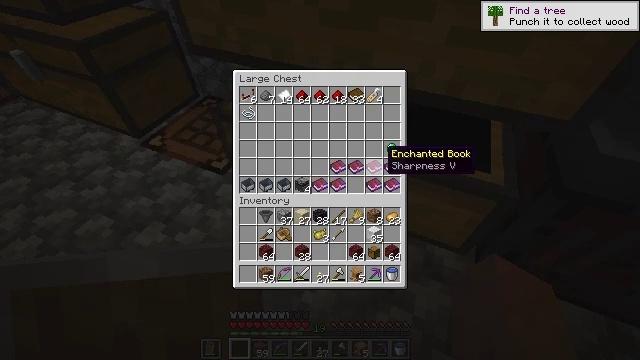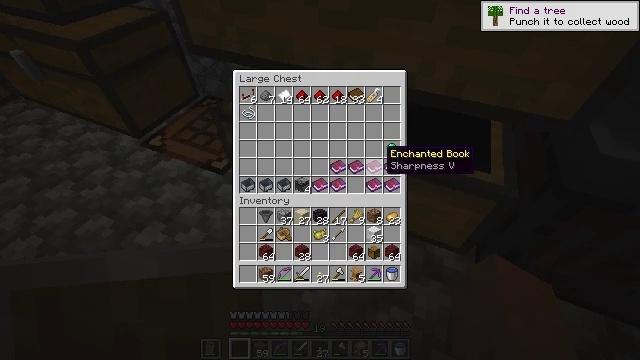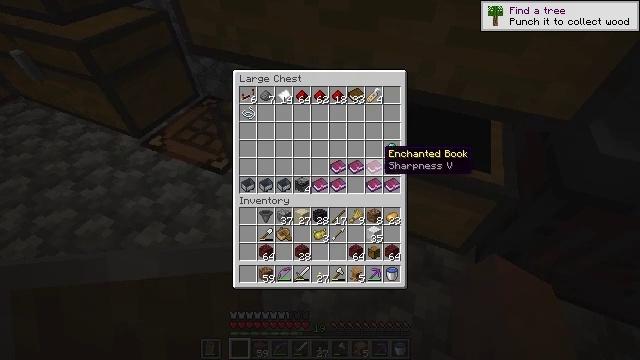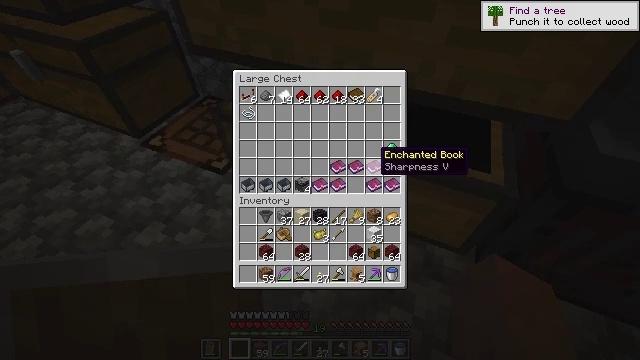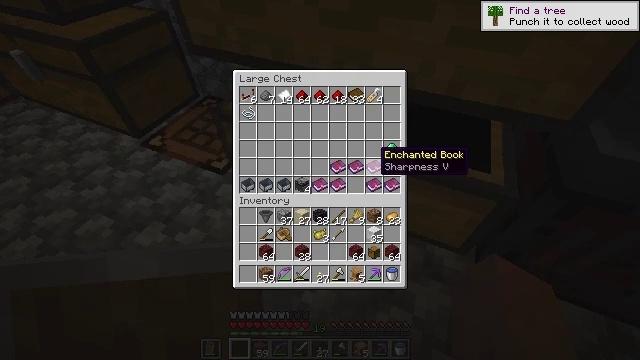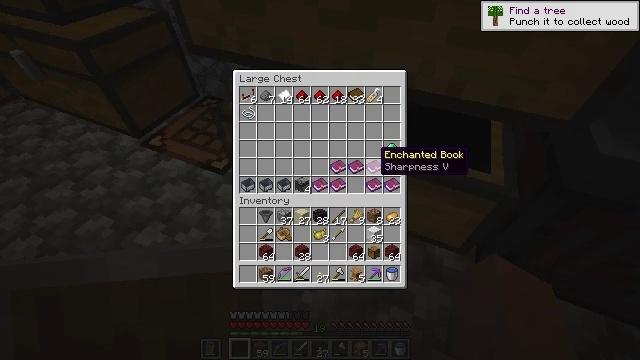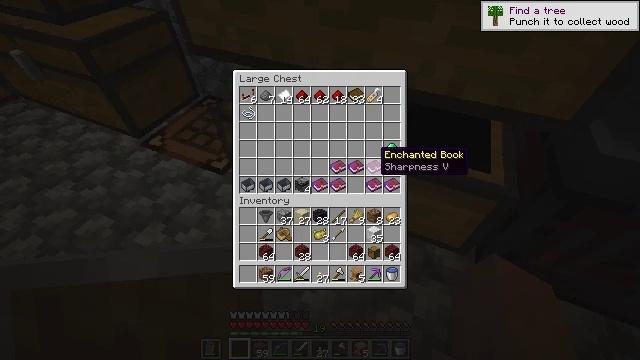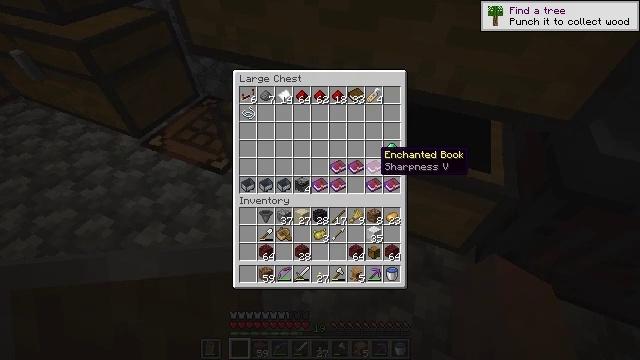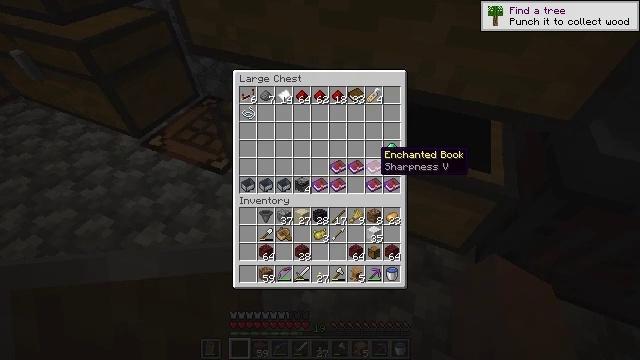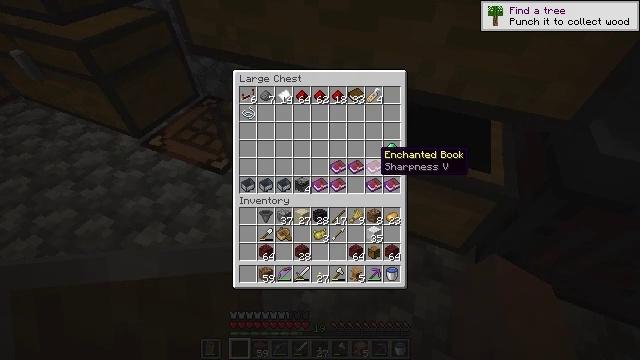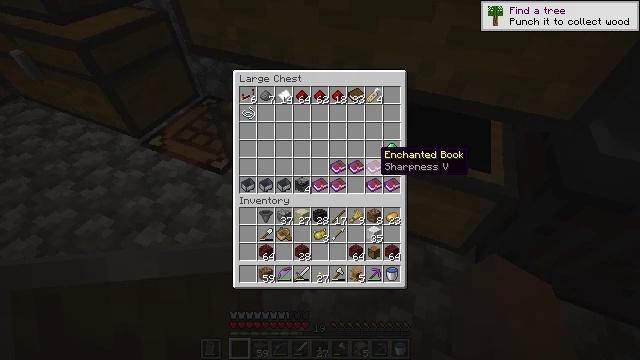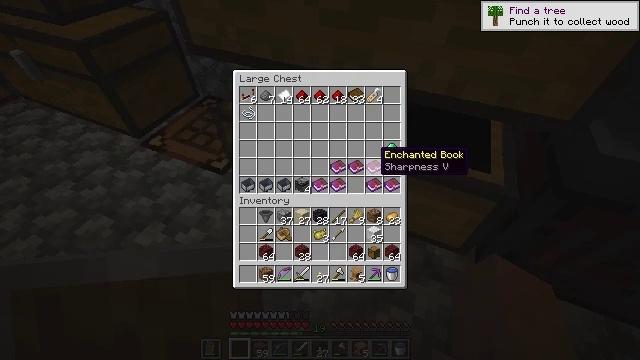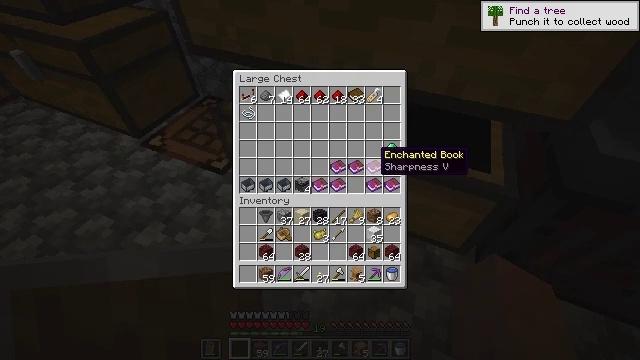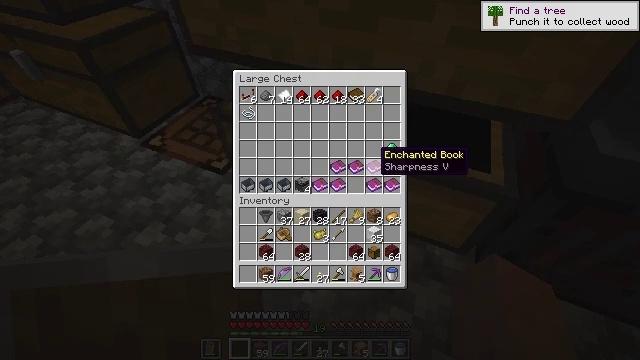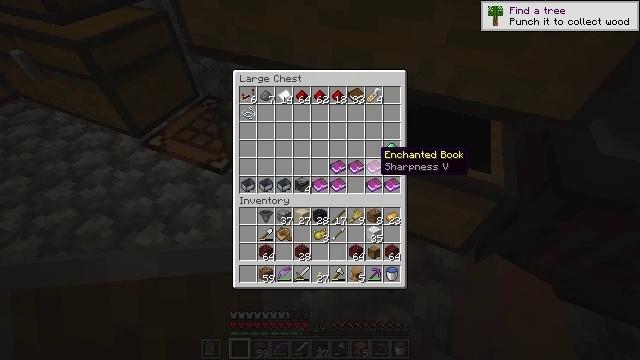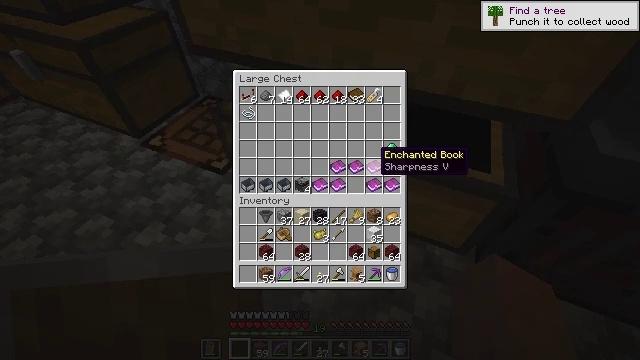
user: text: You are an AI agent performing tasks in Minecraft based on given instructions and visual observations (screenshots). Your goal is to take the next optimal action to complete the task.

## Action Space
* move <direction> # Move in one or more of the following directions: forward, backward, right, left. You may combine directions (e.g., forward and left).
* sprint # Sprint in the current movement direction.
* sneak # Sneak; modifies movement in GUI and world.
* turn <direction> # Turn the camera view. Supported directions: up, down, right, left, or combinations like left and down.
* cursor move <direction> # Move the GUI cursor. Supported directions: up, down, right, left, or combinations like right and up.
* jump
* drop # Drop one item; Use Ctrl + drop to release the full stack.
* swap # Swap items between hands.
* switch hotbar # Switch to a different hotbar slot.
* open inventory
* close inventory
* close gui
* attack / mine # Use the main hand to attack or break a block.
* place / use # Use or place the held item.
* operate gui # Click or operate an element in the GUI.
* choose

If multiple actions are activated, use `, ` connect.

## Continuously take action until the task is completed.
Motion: motion action
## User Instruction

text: Open the crafting table to make an oak sign.
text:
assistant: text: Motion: no_op
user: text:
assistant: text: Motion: no_op
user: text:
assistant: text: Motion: no_op
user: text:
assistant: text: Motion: no_op
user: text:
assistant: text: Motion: no_op
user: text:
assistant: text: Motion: no_op
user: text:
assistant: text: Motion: no_op
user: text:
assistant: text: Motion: no_op
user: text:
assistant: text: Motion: no_op
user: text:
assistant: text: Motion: no_op
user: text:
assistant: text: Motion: no_op
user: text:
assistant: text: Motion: no_op
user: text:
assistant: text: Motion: no_op
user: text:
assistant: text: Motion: no_op
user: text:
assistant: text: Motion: no_op
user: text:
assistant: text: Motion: no_op
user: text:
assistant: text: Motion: no_op
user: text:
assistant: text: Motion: no_op
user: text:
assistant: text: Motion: no_op
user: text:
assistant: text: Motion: no_op
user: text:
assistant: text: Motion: no_op
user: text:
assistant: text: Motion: no_op
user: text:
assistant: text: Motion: no_op
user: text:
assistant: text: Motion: turn left
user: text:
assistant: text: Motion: no_op
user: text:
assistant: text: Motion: no_op
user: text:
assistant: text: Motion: no_op
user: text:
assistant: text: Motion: no_op
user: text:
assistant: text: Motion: no_op
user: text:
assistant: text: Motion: no_op